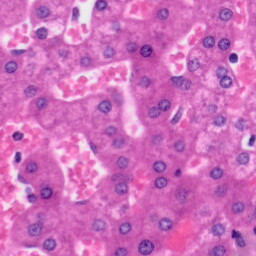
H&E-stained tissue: Liver